Question: I want to make a dropdown menu, so I have a horizontal navigation with - - - So, I think the best way is to simply show you the code:'''
<div id="top_navi">
<ul>
<li>
<a href="#" title="Kategorien">Kategorien</a>
<ul id="dropdown_categories" class="dropdown-menu">
<li >
<a href="http://web28.vsrv10.wwggmbh.de/produkttipps" title="Produkttipps" >Produkttipps</a>
</li>
<li >
<a href="http://web28.vsrv10.wwggmbh.de/testkategorie-1" title="Testkategorie 1" >Testkategorie 1</a>
</li>
</ul>
</li>
<li>
<a href="#" title="Hersteller">Hersteller</a>
<ul id="dropdown_categories" class="dropdown-menu">
<li >
<a href="http://web28.vsrv10.wwggmbh.de/produkttipps" title="Produkttipps" >Produkttipps</a>
</li>
<li >
<a href="http://web28.vsrv10.wwggmbh.de/testkategorie-1" title="Testkategorie 1" >Testkategorie 1</a>
</li>
</ul>
</li>
</ul>
</div>
'''
This is the JS Code:'''
$(document).ready(function() {
$('#top_navi ul li').hover(function() {
$(this).find('.dropdown-menu').css('display', 'inline-block');
$(this).find('.dropdown-menu').show();
}, function() {
$(this).find('ul').hide();
});
});
'''
and the css code:'''
#top_navi {
height: 25px;
background-color: #8E8777;
}
#top_navi ul {
text-align: center;
padding-top: 7px;
height: 18px;
}
#top_navi li {
position: relative;
display: inline;
text-transform: uppercase;
font-size: 1.3em;
font-weight: 100;
padding: 3px 7px 1px 7px;
color: #dfdbd5;
text-decoration: none;
}
#top_navi li a {
color: inherit;
text-decoration: none;
}
#top_navi li:hover {
background-color: #dfdbd5;
color: #8E8777;
}
/* Dropdown menu */
.dropdown-menu {
width: auto;
height: 100%;
position: absolute;
top: 22px;
z-index: 10;
background-color: #dfdbd5;
display: none;
padding-top: 0 !important;
margin-top: 2px !important;
}
.dropdown-menu li {
display: block !important;
min-width: 150px;
font-size: 0.8em !important;
text-transform: none !important;
color: #8E8777 !important;
text-align: left !important;
padding: 5px 0;
background-color: #dfdbd5;
border-left: 1px solid #000;
border-right: 1px solid #000;
}
.dropdown-menu li:last-child {
border-bottom: 1px solid #000;
}
.dropdown-menu li:hover {
background-color: #8E8777 !important;
color: #dfdbd5 !important;
}
'''
I also made a screenshot for better understanding:
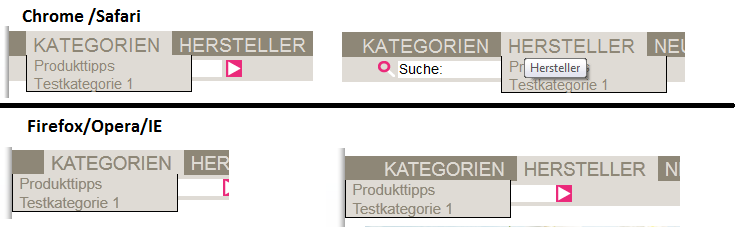
Answer: I have no idea how to solve the problem, but just in case you don't get along at all, I developed a small "simulation" of your markup that only relies on divs:
Html:
'''
<div class="navi">
<div class="naviNodeContainer">
<div class="firstNode">Categories
<div class="subNode">Subcategory 1</div>
<div class="subNode">Subcategory 2</div>
</div>
<div class="secondNode">Suppliers
<div class="subNode">Subcategory 1</div>
<div class="subNode">Subcategory 2</div>
</div>
</div>
</div>
'''
CSS:
'''
<style type="text/css">
.navi
{
position:absolute;
background-color:Blue;
height:50px;
width:100%;
}
.naviNodeContainer
{
position:relative;
background-color:Yellow;
height:100%;
width:30%;
left:35%;
}
.firstNode
{
background-color:Red;
height:100%;
width:50%;
float:left;
}
.secondNode
{
background-color:Green;
height:100%;
width:50%;
float:left;
}
.subNode
{
position:relative;
background-color:Silver;
height:25px;
width:90%;
top:10%;
left:10%;
display:none;
}
</style>
'''
jQuery: (sorry, it's a little wrong, just for demonstration)
'''
<script type="text/javascript">
$(document).ready(function() {
$('.firstNode').hover(function() {
$(".subNode").show();
});
$('.firstNode').mouseout(function() {
$(".subNode").hide();
});
});
</script>
'''